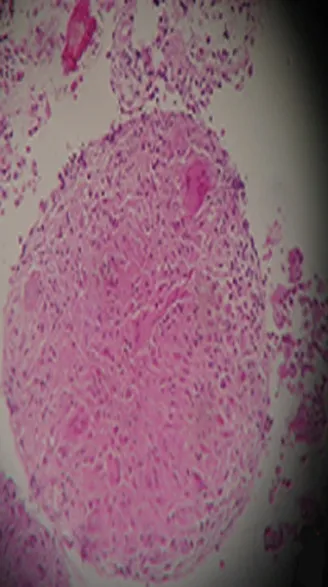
Histopathology of the bronchial biopsy:. Noncaseating epitheloid granulomas.
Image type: pathology (h&e)